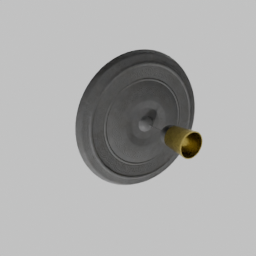
Label: lighting